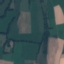
Land use / land cover: Pasture